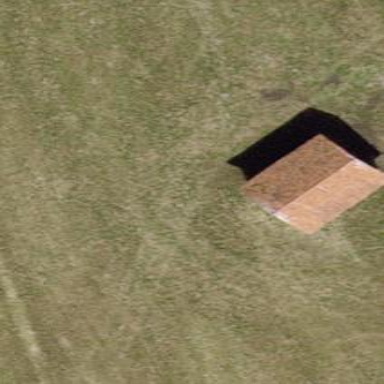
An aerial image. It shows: Hut.